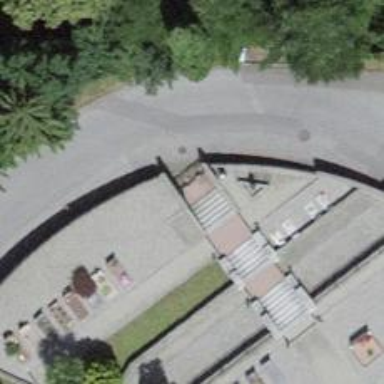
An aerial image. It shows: Road with steps.